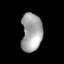
Tissue: lung
Cell type: Epithelial cells
Senescence score: 0.2293
Nuclear area (px): 780
Mean DAPI intensity: 164.318